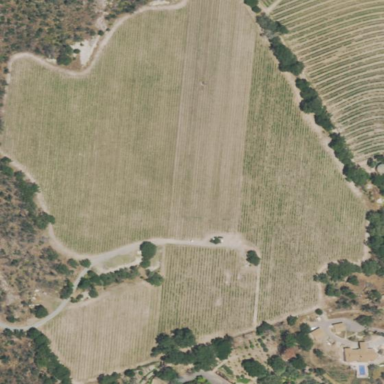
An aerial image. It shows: Vineyard with wine grapes as the crop.